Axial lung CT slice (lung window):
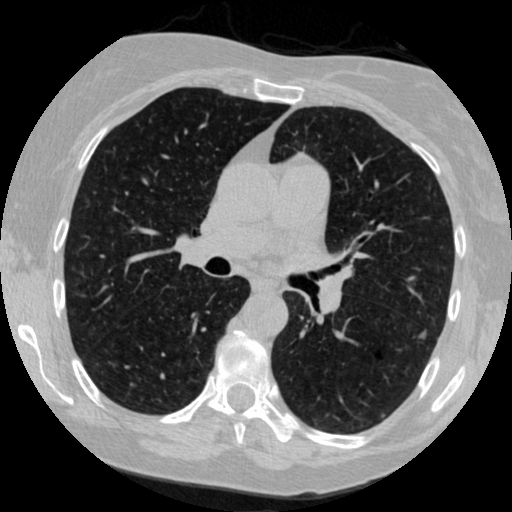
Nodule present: yes
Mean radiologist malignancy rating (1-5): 2.5